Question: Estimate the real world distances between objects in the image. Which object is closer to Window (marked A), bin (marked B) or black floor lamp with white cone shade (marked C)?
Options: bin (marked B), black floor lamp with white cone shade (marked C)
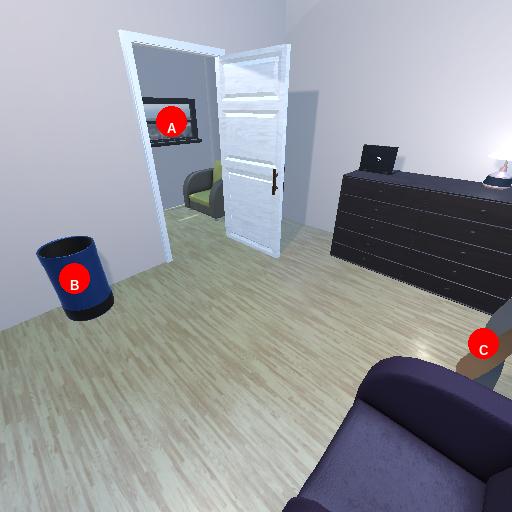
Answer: bin (marked B)